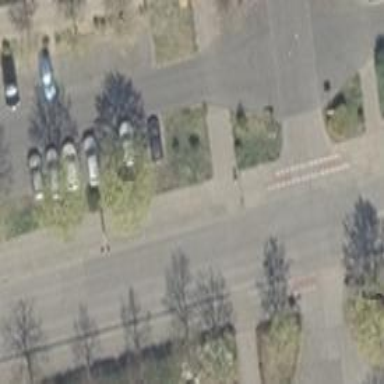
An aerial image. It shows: Concrete path with sidewalk and cycleway.